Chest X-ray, PA view. Patient: 26 years old, sex F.
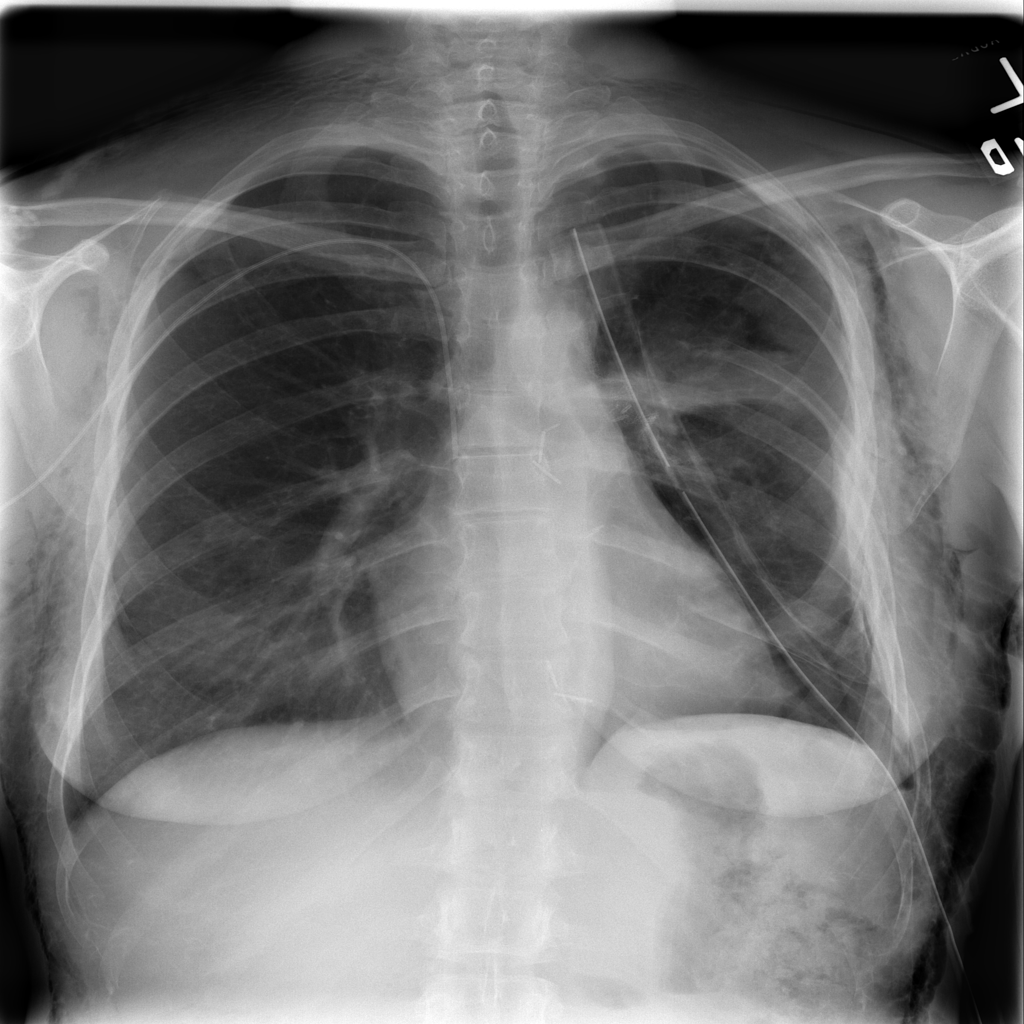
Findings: Pneumothorax